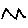
Label: zigzag